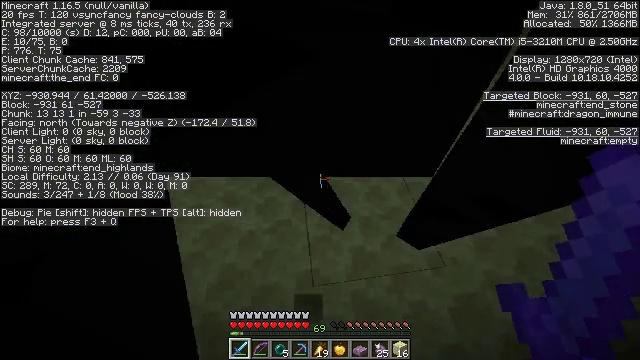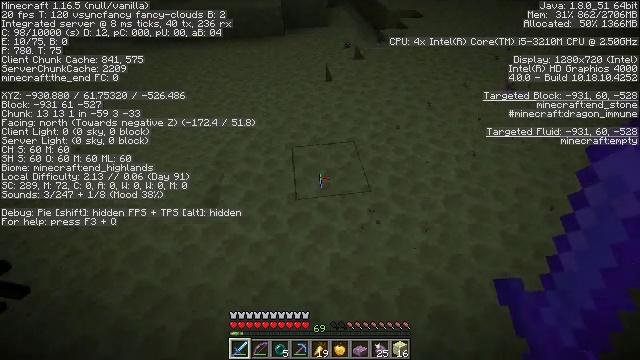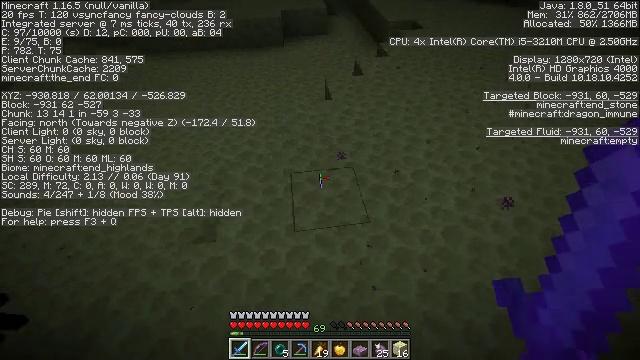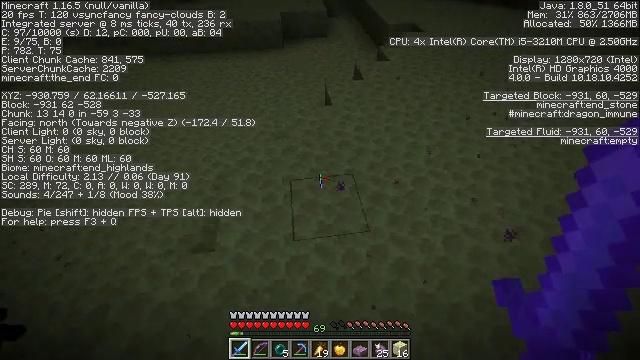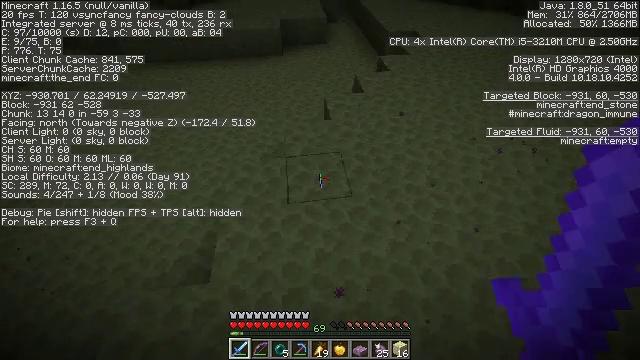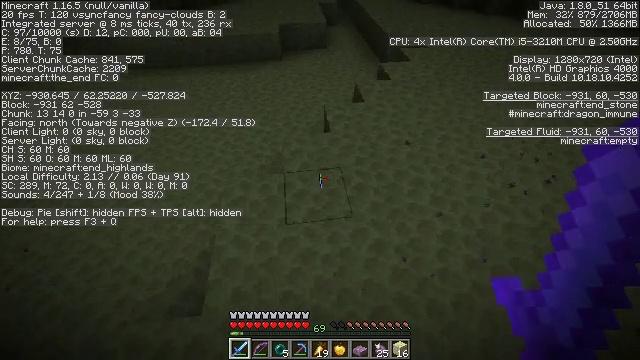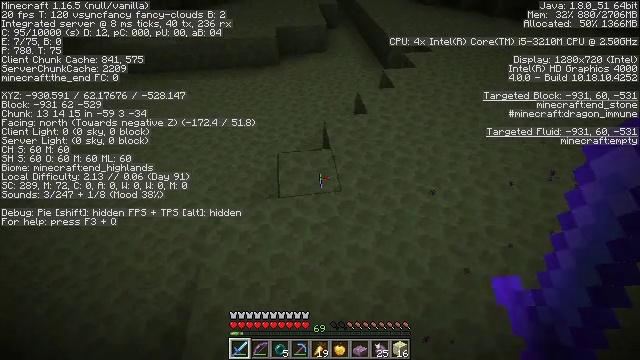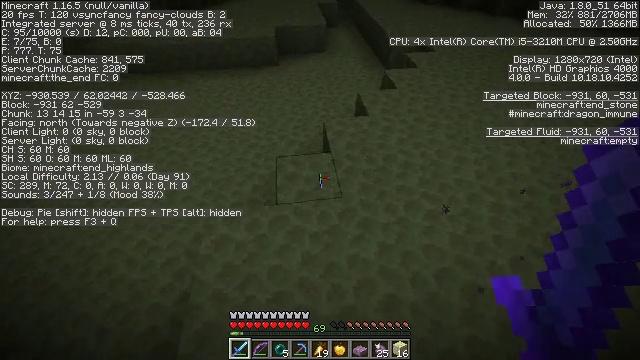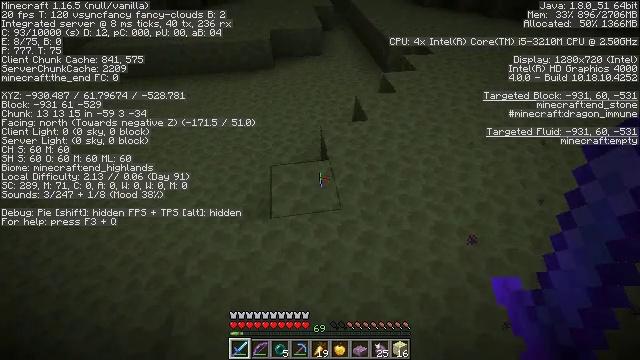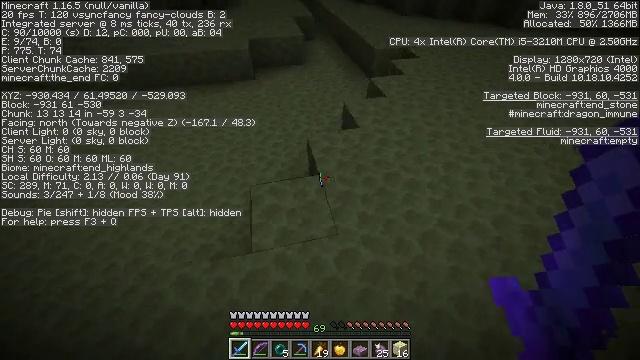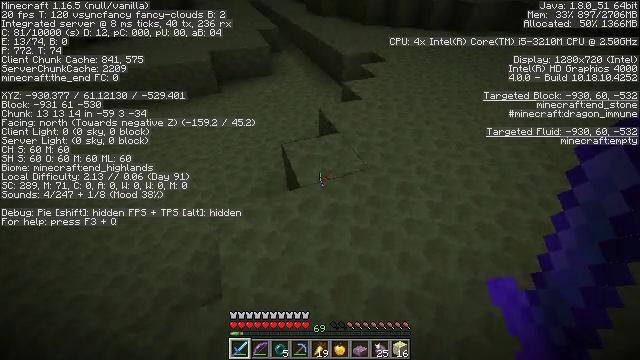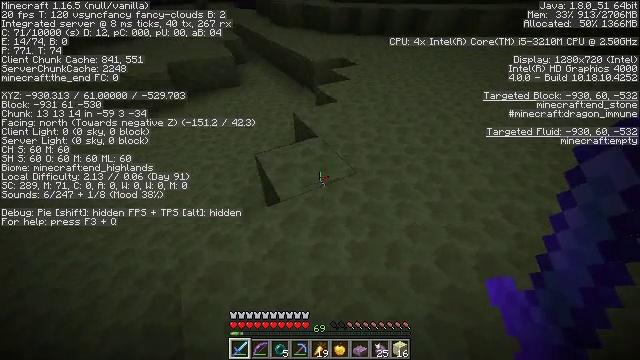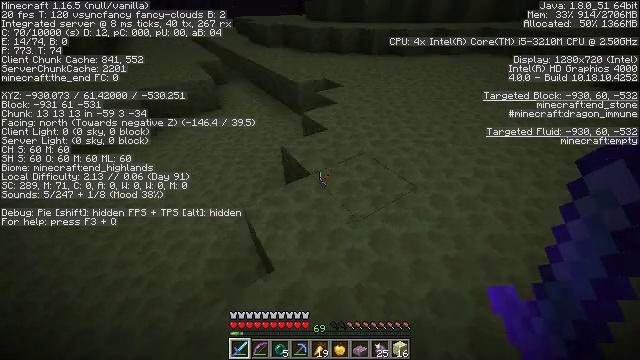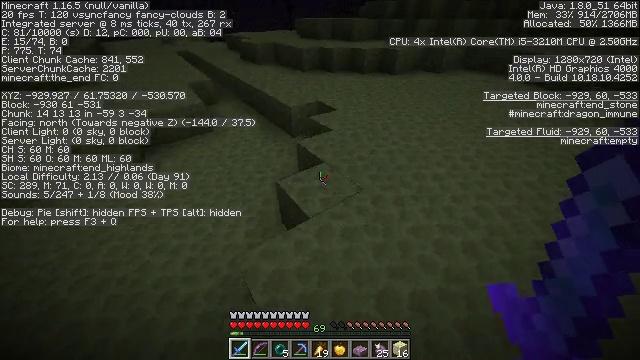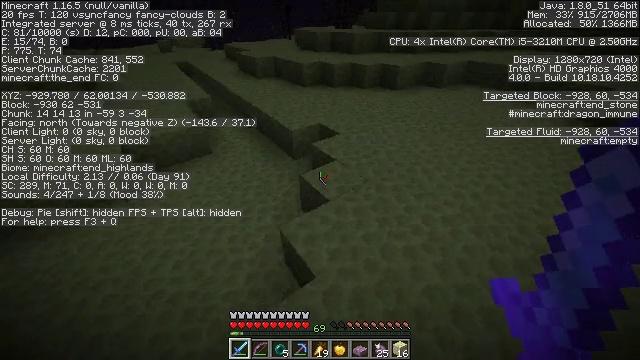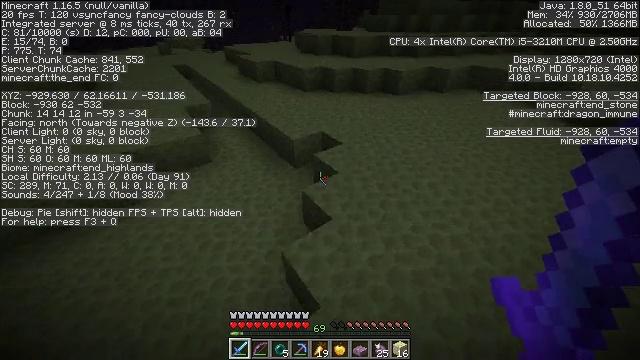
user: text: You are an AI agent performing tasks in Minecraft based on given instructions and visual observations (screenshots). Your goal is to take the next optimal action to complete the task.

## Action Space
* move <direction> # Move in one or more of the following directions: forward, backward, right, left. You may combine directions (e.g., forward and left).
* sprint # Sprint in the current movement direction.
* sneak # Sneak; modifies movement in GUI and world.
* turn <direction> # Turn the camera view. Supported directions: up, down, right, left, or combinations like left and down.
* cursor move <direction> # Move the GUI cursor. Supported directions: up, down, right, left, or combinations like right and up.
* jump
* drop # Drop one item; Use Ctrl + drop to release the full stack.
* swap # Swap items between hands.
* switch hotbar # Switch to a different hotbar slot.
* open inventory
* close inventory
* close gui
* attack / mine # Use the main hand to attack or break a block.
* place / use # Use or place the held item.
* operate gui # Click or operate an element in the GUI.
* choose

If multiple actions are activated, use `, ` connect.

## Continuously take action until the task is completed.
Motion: motion action
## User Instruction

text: Gather end stone from the End.
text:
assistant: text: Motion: move forward, sprint, jump
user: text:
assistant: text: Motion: move forward, sprint, jump
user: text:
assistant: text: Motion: move forward, sprint, jump
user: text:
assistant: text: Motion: move forward, sprint, jump
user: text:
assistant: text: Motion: move forward, sprint, jump
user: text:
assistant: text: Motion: move forward, sprint, jump
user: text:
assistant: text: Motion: move forward, sprint, jump
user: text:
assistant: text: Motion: move forward, sprint, jump
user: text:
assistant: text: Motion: move forward, sprint, turn right and up, jump
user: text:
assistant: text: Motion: move forward, sprint, turn right and up, jump
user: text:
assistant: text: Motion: move forward, sprint, turn right and up, jump
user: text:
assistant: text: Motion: move forward, sprint, turn right and up, jump
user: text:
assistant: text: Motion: move forward, sprint, turn right and up, jump
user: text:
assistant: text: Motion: move forward, sprint, jump
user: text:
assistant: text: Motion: move forward, sprint, jump
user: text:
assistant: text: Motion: move forward, sprint, jump
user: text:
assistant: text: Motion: move forward, sprint, jump
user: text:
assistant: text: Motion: move forward, sprint, jump
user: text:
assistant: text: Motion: move forward, sprint, jump
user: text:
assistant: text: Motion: move forward, sprint, turn left and up, jump
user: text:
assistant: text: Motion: move forward, sprint, turn left and up, jump
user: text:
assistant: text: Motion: move forward and move right, sprint, turn up, jump
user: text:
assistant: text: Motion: move forward and move right, sprint, turn left and up, jump
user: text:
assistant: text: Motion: move forward and move right, sprint, jump
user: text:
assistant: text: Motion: move forward, sprint, turn left and up, jump
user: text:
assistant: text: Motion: move forward, sprint, turn left, jump
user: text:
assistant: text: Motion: move forward, sprint, jump
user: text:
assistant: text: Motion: move forward, sprint, turn left and up, jump
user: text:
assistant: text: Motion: move forward, sprint, jump
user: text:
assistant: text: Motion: move forward, sprint, jump